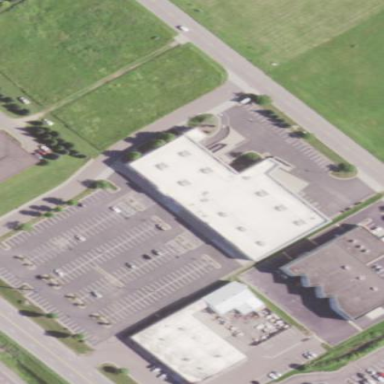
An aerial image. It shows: Hardware shop located inside building.